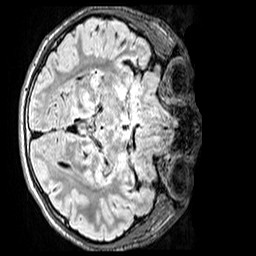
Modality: FLAIR
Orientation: axial
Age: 12
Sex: male
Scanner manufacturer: siemens
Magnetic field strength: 3 T
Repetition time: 5 s
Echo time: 0.388 s